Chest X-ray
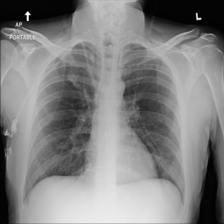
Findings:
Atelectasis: negative
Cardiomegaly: negative
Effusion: negative
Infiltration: negative
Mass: negative
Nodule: negative
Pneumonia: negative
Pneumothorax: negative
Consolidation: negative
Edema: negative
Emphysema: negative
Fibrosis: negative
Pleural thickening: negative
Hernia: negative